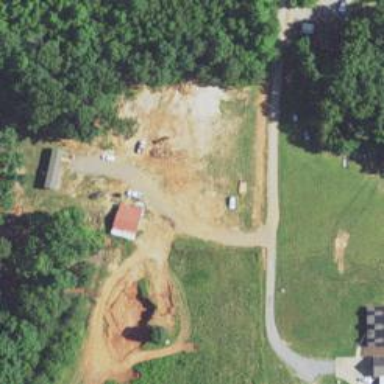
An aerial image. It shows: Driveway leading to service road.